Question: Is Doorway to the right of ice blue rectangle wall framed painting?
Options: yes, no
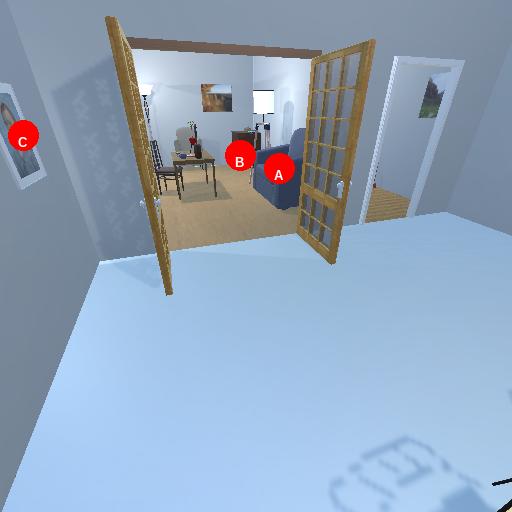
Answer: yes